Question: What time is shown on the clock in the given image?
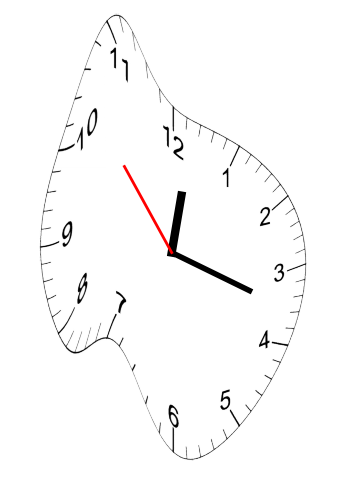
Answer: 12:17:53